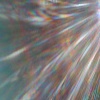
Label: sunburn